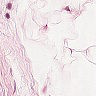
Metastatic tissue present: no